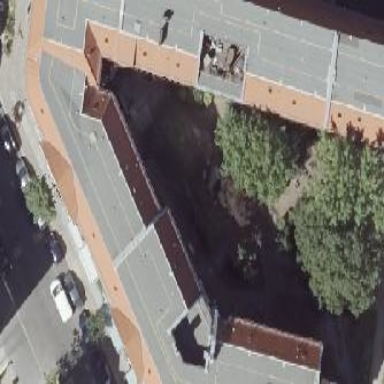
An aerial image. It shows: Building consisting of apartments with double saltbox roof shape.